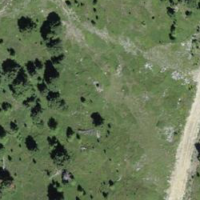
EUNIS habitat code: 26
Species observed at this site:
Rhododendron ferrugineum
Vaccinium myrtillus
Nucifraga caryocatactes
Campanula barbata